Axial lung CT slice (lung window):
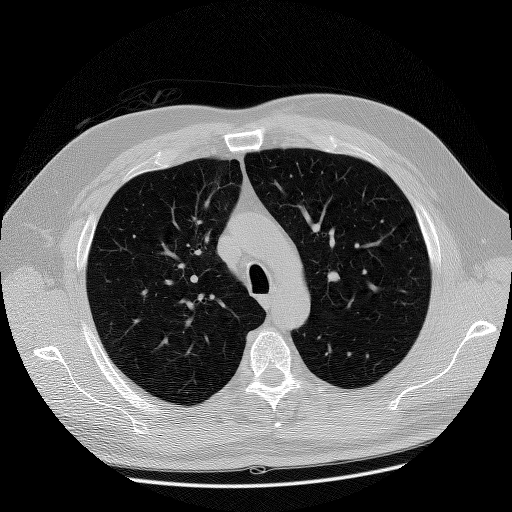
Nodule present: no